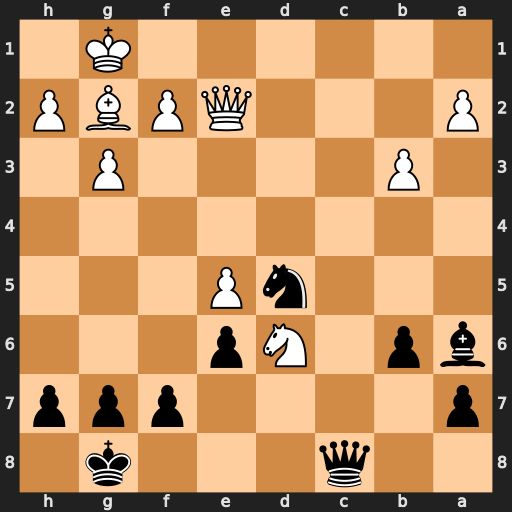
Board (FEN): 2q3k1/p4ppp/bp1Np3/3nP3/8/1P4P1/P3QPBP/6K1
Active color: b
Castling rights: -
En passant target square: -
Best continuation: Qc1+ Qf1 Bxf1